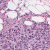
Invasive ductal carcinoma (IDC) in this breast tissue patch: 1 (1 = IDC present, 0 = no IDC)